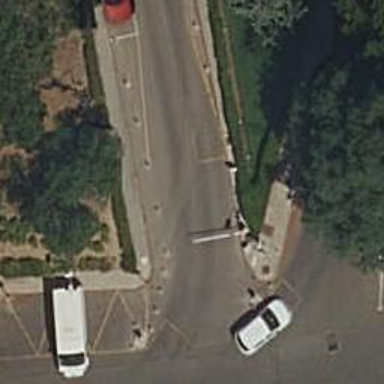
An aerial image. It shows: Lift gate barrier.